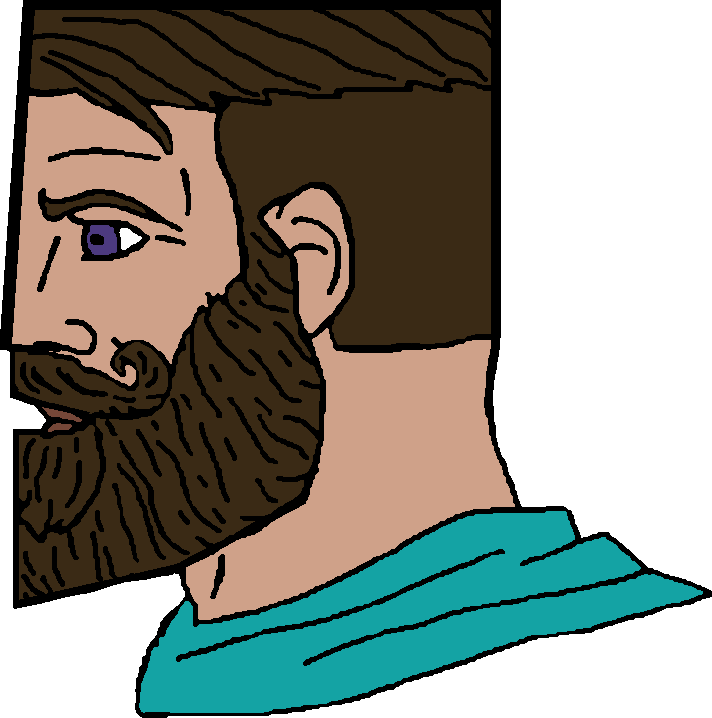
Label: 4_Yes_Chad